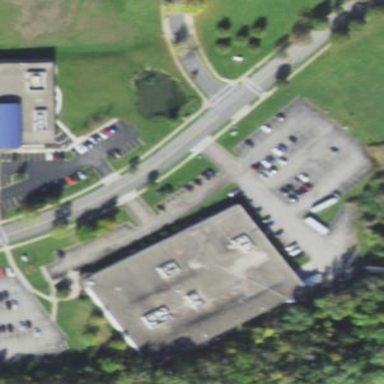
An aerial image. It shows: Office building.